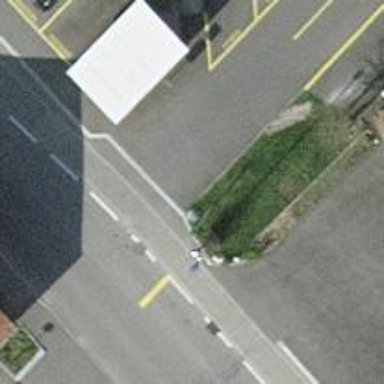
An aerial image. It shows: Bus stop with platform for public transport.